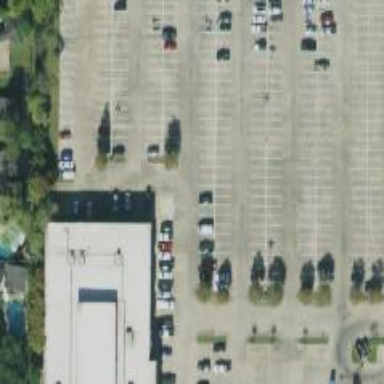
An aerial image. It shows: Parking space is available.